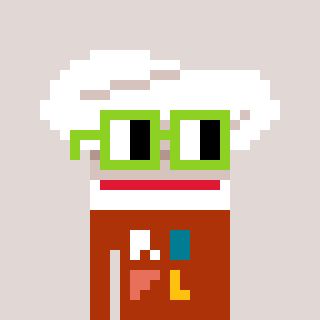
a pixel art character with square light green glasses, a chef hat-shaped head and a hotbrown-colored body on a warm background